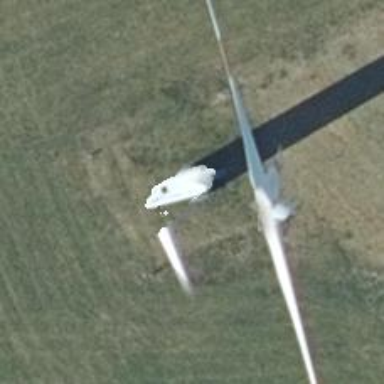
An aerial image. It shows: Wind power generator with horizontal axis wind turbine manufactured by Vestas.